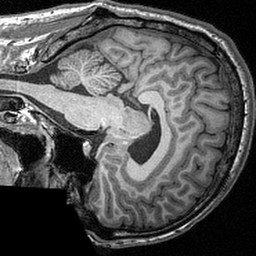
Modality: T1w
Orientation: sagittal
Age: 23
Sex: male
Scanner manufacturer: siemens
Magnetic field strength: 3 T
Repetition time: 2.53 s
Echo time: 0.00309 s